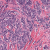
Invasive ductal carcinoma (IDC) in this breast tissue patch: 1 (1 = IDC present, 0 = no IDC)